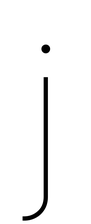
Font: Inter_Thin